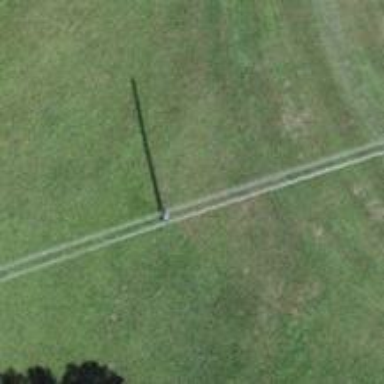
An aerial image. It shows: Minor power line.